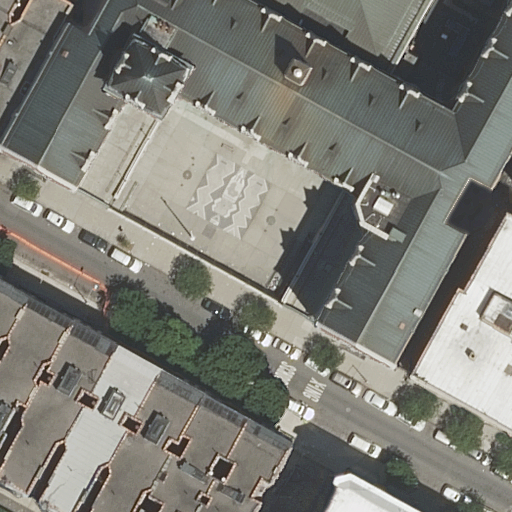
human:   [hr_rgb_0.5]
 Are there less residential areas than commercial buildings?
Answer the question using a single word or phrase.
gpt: no

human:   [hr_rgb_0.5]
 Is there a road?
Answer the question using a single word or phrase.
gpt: yes

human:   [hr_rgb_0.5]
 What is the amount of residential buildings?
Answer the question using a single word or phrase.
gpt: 11

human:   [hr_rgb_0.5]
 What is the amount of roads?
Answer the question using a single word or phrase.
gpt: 1

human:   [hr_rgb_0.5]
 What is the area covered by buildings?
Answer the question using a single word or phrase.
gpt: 4079m2

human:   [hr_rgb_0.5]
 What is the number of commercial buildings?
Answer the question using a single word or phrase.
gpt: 0

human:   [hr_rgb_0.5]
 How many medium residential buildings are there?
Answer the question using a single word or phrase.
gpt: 3

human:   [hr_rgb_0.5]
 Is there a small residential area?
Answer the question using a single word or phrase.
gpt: no

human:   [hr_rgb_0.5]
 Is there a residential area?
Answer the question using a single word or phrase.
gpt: yes

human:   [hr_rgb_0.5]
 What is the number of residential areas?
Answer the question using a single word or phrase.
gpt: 1

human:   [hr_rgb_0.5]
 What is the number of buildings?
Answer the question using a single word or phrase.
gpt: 12

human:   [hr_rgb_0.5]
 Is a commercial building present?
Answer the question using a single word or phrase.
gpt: no

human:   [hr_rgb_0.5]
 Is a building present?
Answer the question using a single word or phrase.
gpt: yes

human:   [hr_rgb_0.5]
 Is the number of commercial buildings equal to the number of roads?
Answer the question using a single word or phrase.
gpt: no

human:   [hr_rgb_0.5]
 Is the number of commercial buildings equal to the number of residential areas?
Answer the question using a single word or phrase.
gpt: no

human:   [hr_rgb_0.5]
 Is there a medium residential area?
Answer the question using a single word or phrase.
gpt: no

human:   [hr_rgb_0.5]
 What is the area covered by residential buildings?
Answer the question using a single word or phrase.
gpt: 2690m2

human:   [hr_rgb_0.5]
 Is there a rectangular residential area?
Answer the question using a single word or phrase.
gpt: yes

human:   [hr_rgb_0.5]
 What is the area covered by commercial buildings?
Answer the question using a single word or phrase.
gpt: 0m2

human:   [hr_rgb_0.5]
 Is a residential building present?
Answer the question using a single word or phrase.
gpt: yes

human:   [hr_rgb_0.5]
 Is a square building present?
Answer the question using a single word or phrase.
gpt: no

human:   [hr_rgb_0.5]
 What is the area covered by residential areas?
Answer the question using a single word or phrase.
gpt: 4273m2

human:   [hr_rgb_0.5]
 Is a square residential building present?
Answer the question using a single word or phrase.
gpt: no

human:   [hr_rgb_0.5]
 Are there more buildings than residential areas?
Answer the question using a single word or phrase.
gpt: yes

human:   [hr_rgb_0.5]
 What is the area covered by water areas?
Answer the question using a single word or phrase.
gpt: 0m2

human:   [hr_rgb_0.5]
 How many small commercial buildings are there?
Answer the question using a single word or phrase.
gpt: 0

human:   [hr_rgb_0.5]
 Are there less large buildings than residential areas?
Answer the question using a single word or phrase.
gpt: no

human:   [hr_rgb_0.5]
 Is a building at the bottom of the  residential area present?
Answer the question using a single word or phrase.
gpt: yes

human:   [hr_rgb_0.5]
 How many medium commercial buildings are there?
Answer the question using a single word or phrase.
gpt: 0

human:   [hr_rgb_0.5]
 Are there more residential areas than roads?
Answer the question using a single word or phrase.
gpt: no

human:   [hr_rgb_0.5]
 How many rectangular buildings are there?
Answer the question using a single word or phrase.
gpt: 5

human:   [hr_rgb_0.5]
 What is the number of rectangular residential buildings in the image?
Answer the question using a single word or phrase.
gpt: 5

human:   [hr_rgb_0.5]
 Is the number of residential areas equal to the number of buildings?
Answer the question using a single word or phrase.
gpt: no

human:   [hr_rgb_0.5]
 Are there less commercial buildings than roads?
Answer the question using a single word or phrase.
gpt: yes

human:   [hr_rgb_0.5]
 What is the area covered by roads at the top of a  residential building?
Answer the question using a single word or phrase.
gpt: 0m2

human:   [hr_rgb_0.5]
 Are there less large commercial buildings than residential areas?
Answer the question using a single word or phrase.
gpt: yes

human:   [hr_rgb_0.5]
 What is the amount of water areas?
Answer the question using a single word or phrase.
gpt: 0

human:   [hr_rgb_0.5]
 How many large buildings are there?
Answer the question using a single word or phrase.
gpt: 3

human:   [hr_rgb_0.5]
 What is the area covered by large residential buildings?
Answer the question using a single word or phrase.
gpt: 2041m2

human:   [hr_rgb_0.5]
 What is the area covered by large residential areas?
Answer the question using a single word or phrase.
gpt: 4273m2

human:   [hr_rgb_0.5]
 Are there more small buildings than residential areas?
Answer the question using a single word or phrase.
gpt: yes

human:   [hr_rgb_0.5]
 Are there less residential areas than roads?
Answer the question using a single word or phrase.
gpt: no

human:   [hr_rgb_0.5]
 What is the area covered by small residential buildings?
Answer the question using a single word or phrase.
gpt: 161m2

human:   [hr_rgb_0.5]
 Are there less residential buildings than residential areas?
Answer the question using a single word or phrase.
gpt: no

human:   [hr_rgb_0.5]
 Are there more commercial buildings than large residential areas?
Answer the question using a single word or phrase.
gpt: no

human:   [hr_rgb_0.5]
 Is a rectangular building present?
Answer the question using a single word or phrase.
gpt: yes

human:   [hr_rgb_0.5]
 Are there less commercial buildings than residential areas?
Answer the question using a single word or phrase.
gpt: yes

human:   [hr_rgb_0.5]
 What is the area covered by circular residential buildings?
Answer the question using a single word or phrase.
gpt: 0m2

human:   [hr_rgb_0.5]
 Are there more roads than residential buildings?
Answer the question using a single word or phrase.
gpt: no

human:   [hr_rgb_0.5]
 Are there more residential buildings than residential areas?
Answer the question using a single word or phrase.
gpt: yes

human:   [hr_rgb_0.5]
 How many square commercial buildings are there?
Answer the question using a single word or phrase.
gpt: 0

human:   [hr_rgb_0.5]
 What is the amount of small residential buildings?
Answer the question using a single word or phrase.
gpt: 6

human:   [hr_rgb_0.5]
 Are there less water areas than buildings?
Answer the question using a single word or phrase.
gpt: yes

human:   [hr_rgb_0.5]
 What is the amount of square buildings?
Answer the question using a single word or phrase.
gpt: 0

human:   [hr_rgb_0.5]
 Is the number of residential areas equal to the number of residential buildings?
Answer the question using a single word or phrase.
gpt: no

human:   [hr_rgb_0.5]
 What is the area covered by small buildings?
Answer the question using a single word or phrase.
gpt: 161m2

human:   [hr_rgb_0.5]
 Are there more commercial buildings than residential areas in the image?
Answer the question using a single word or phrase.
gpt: no

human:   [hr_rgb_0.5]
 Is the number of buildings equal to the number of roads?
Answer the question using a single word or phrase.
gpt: no

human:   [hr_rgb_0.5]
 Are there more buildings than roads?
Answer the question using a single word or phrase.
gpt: yes

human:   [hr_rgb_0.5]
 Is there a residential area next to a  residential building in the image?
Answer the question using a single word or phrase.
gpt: yes

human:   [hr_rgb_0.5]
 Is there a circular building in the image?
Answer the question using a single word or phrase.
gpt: no

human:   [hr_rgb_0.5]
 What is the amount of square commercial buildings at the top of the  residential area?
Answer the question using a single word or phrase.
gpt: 0

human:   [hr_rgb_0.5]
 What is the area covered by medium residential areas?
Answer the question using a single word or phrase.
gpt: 0m2

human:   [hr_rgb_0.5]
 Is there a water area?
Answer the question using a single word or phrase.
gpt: no